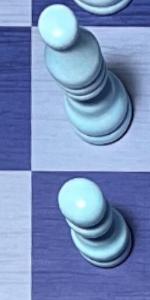
Label: Pawn_White